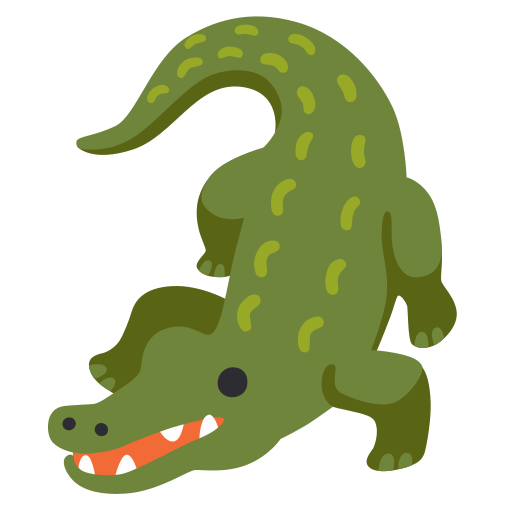
Emoji: 🐊